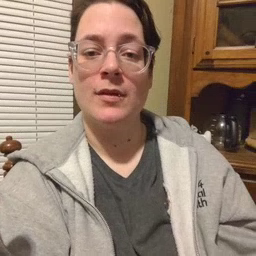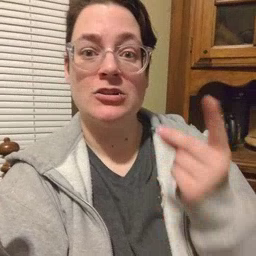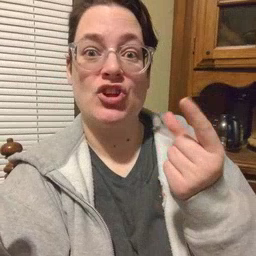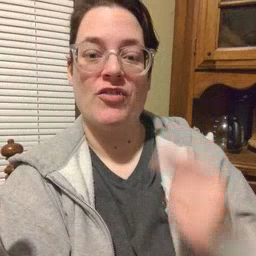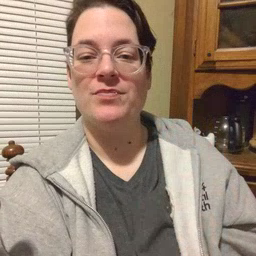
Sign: dog